Interaction volume radius: 10 \u00c5
Interaction volume height: 10 \u00c5
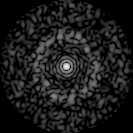
Disorder parameter: 0.8402